Question: I am trying to create a tab-like interface where I will switch views by sliding left/right. I display to the user what page they are on by adding a blue glow to the back of the tab icon shown here:

---
I did this by creating a custom view that will draw the background glow (if the tab is selected) and then the icon. My issue is that the . All I need to do is to make it smaller so the sides don't get clipped like they are now (the glow overlaps the page on the bottom by design).
- The glow was created using a shape drawable in XML (just a simple radial gradient).- I have tried changing the size of the shape in XML but it always comes out the same. I tried adjusting attributes under and tried adjusting the height and width under too.
---
Constructor:
'''
public TabIconView(Context context, Bitmap tab)
{
super(context);
back = BitmapFactory.decodeResource(getResources(), R.drawable.background_blue_glow);
this.tab = tab;
}
'''
onMeasure and onDraw:
'''
@Override
protected void onMeasure(int widthMeasureSpec, int heightMeasureSpec)
{
setMeasuredDimension(tab.getWidth() * 2, tab.getHeight() * 2);
}
@Override
protected void onDraw(Canvas canvas)
{
width = getMeasuredWidth();
height = getMeasuredHeight();
if (selected)
canvas.drawBitmap(back, (width - back.getWidth()) / 2, (height - back.getHeight()) / 2, null);
canvas.drawBitmap(tab, (width - tab.getWidth()) / 2, (height - tab.getHeight()) / 2, null);
super.onDraw(canvas);
}
'''
Any ideas will be greatly appreciated.
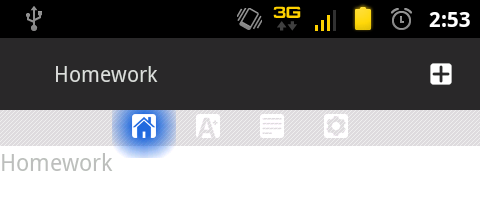
Answer: One of the versions of Canvas.drawBitmap() lets you specified the width and height that you want the bitmap to have when drawn on screen. You could also simply rescale the bitmap when you load it (the Bitmap class has methods to create scaled versions of bitmaps.)